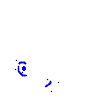
Particle: pion